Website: macys
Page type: gifting
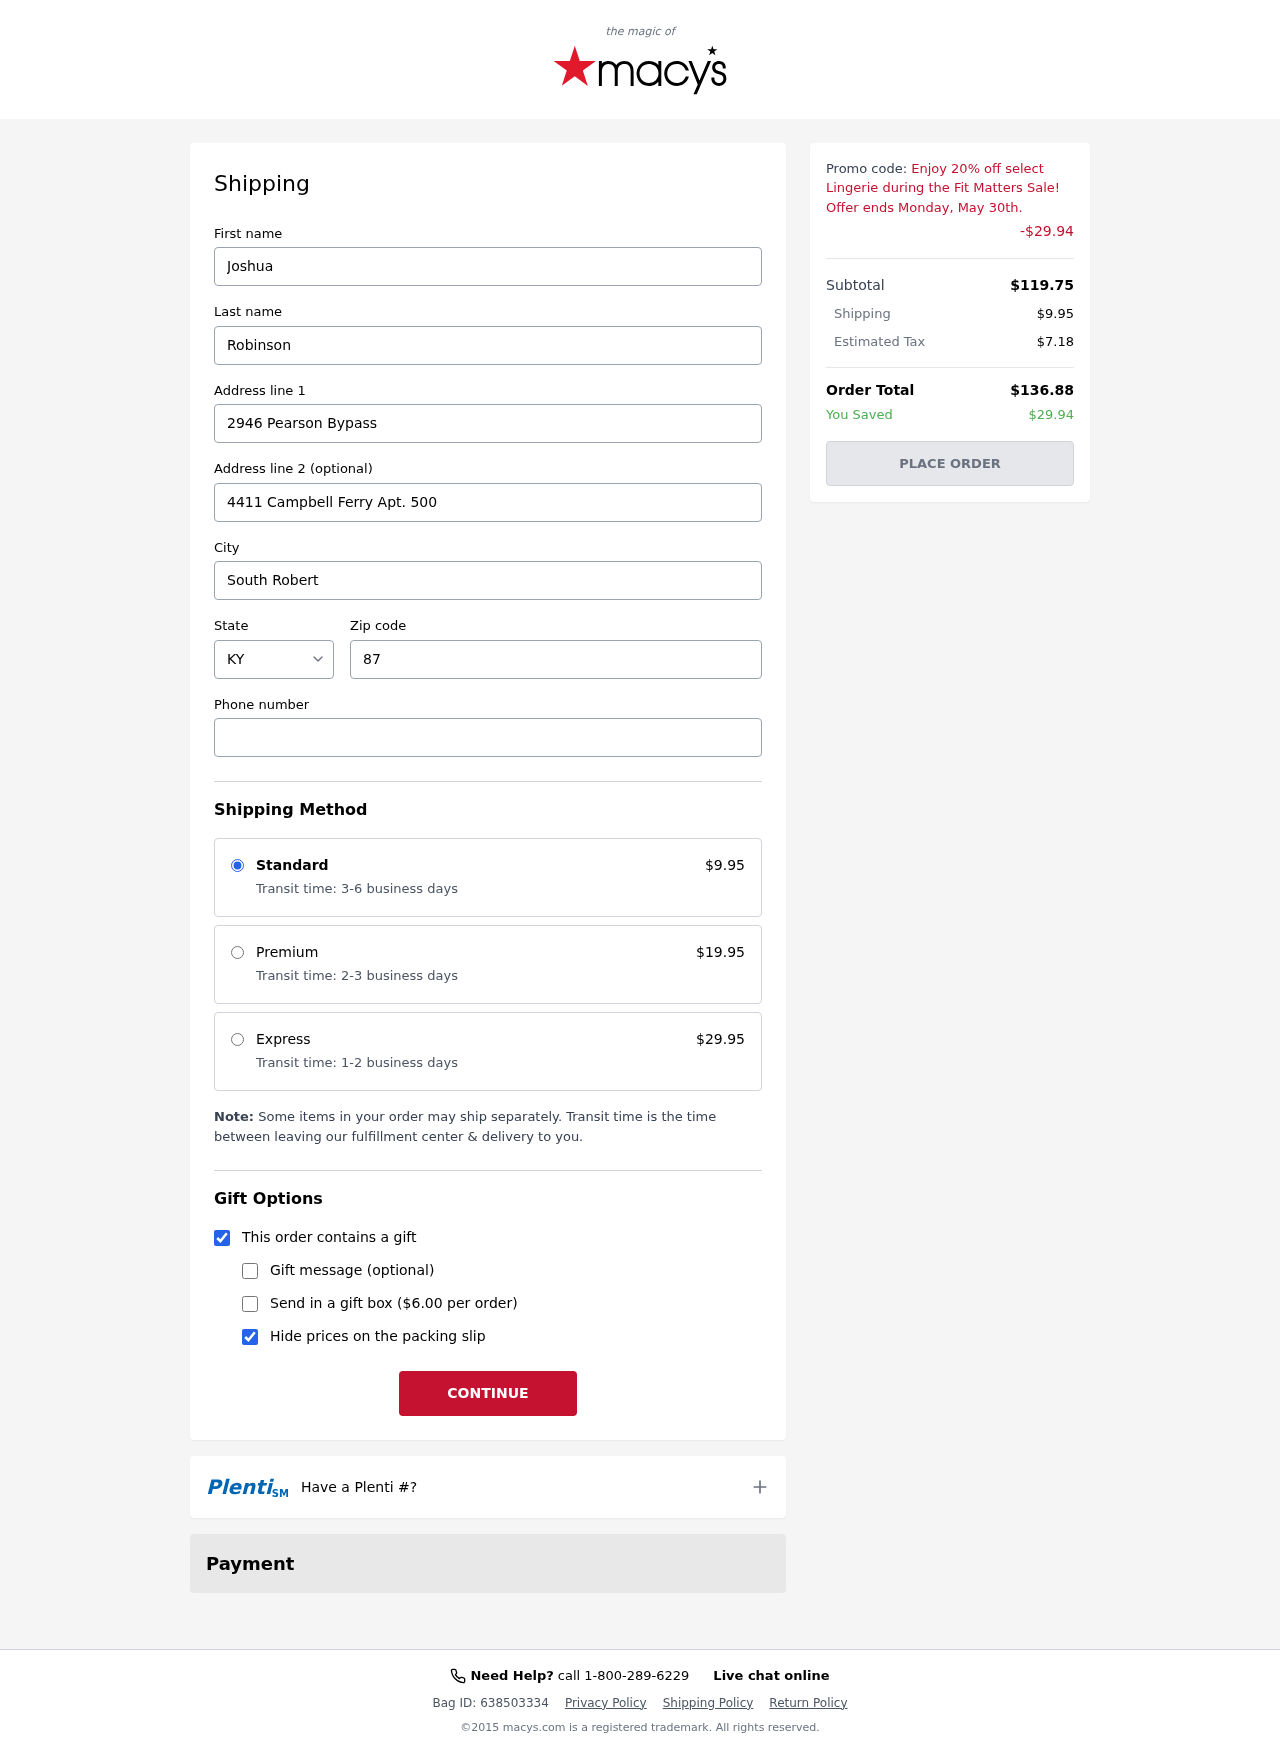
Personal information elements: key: PII_CITY
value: South Robert
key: PII_FIRSTNAME
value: Joshua
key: PII_LASTNAME
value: Robinson
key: PII_PHONE
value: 4998278174
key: PII_POSTCODE
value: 87888
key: PII_STATE_ABBR
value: KY
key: PII_STREET
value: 2946 Pearson Bypass
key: PII_STREET2
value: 4411 Campbell Ferry Apt. 500
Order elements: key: ORDER_SHIPPING_COST
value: $9.95
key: ORDER_DISCOUNT
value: -$29.94
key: ORDER_SUBTOTAL
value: $119.75
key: ORDER_TAX
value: $7.18
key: ORDER_TOTAL
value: $136.88
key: ORDER_SAVINGS
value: $29.94